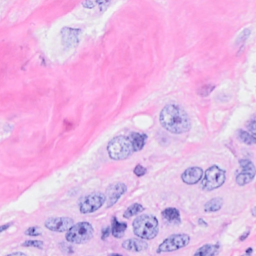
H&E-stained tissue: Breast